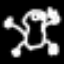
Label: frog